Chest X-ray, AP view. Patient: 53 years old, sex F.
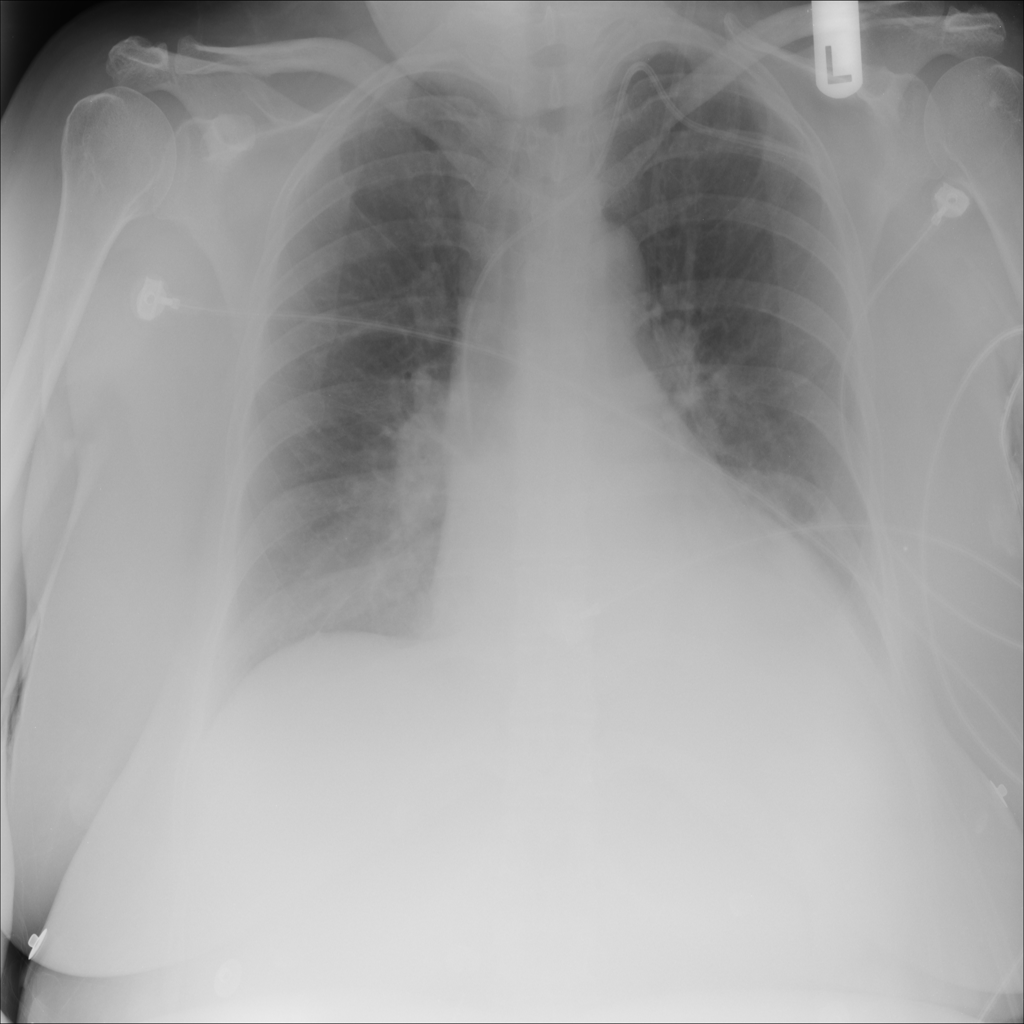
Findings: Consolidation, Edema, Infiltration